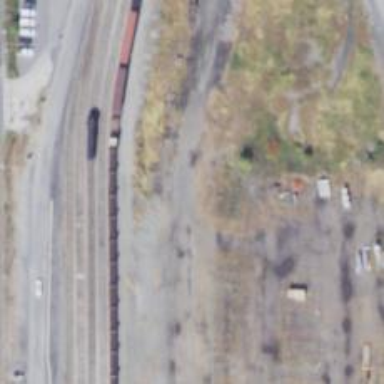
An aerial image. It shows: Abandoned railway yard is depicted.